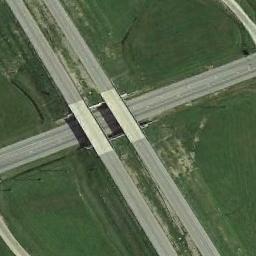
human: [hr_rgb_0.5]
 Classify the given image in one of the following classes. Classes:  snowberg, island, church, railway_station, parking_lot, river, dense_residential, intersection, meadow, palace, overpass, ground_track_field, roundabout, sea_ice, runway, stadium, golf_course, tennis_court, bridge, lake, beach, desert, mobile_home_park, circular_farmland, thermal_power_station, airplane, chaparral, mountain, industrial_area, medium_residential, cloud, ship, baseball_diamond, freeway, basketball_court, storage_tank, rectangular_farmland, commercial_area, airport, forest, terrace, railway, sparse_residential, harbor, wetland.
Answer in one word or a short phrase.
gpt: overpass